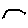
Label: line